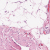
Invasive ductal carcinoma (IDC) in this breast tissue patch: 0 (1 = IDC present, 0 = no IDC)